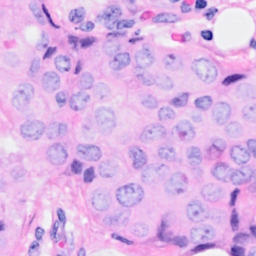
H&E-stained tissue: Breast